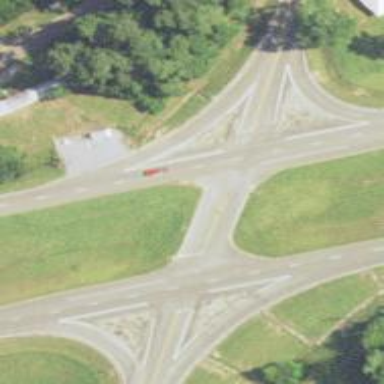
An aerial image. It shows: Road with stop sign.